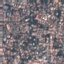
Land use / land cover: Residential